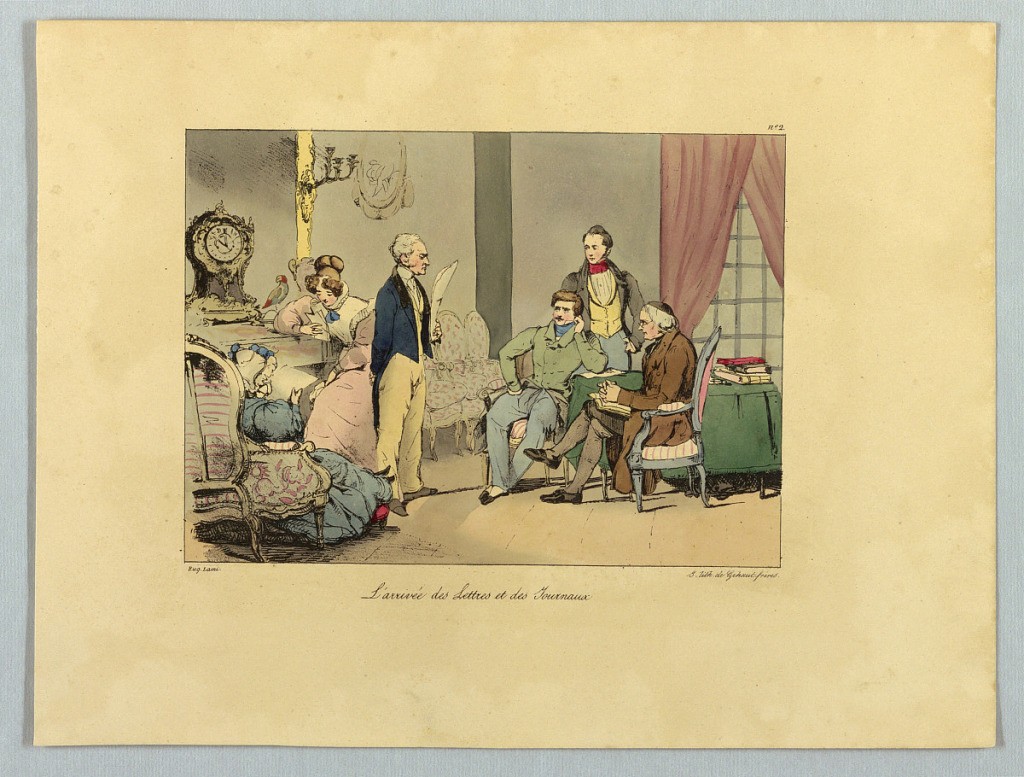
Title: L'arrivée des Lettres et des Gournaux
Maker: Gihaut Frères, French, 1815 - 1871
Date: ca. 1830
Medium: Lithograph, brush and watercolor on paper
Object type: Print
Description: Six people in a parlor; two women reading letters, left, and three men listening to one reading a paper. Title, artists' names below.